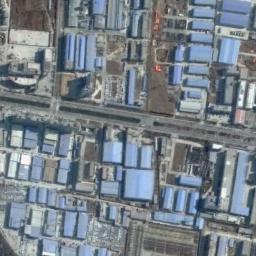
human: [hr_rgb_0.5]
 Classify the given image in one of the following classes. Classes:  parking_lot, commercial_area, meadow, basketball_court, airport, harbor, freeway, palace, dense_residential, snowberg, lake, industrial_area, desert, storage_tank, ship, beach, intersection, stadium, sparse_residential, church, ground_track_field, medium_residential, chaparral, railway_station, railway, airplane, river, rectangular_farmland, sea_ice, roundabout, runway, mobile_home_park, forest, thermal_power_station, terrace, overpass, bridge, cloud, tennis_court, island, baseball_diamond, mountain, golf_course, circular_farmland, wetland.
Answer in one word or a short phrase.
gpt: industrial_area